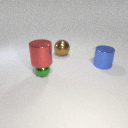
small green metal sphere in front of large brown metal sphere